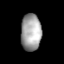
Tissue: lung
Cell type: Others
Senescence score: 0.08787
Nuclear area (px): 730
Mean DAPI intensity: 162.816